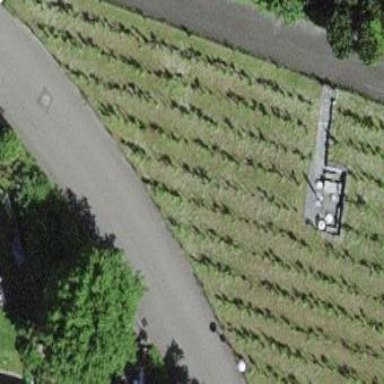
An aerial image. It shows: Vineyard where grapes are grown.